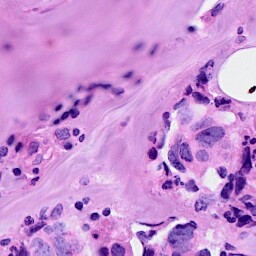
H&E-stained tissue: Breast